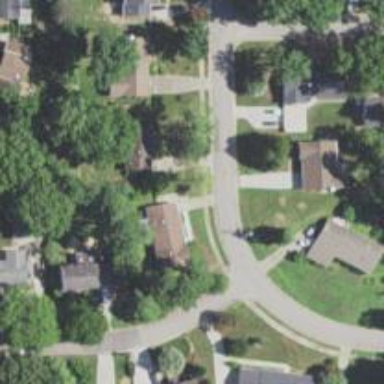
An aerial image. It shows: Residential road with asphalt surface. There is sidewalk on the left side.